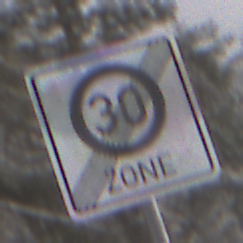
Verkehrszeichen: EndeZone30
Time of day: MorningAfternoon
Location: Outdoor (Nature)
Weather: PartlyCloudy
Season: Winter
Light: Natural